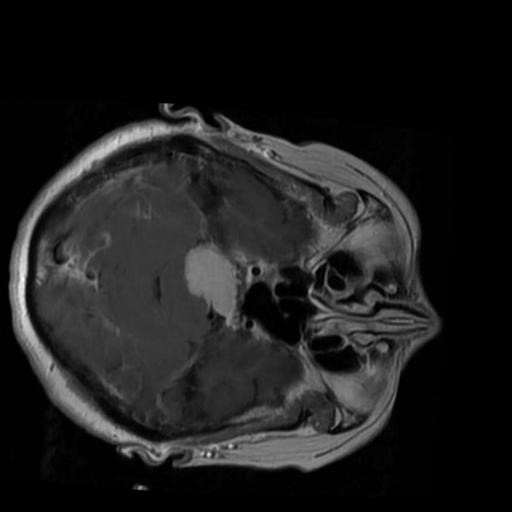
Label: brain_menin